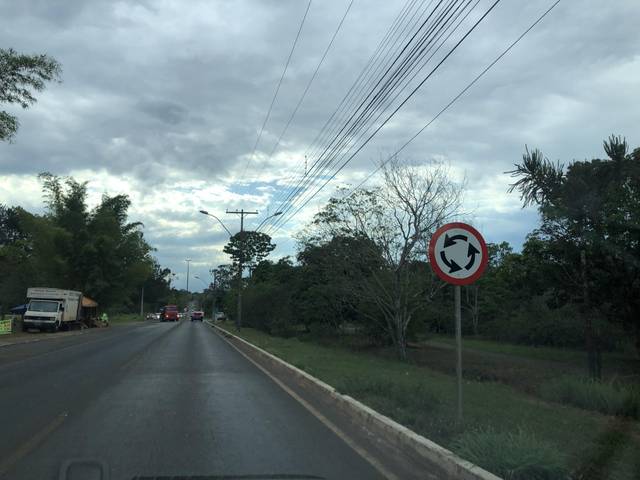
Region: Brazil
Coordinates: -15.897, -47.937